Question: I've been try to merge the header column from 2 into 1, but the example and i already tried it with something like this 'GridView.Controls[0].Controls.AddAt(0, oGridViewRow);' the question and the example that floating around was just adding 1 column, and add it in the top of the old column, not merging it. So i want to actually merging 1 column and the rest of the column is still the same. Here is the picture of gridview column that i want to merge :

I want to Merge the "Action" column header from 2 into 1. So below the action column, there will be an edit and delete.
Oh i almost forgot, Here is the gridview code that handle the action column :
'''
<asp:CommandField ShowEditButton="true" HeaderText="Action"/>
<asp:TemplateField>
<ItemTemplate>
<asp:LinkButton ID="linkDelete" runat="server"
CommandArgument = '<%# Eval("XXX")%>'
OnClientClick = "return confirm('Do you want to delete?')"
Text = "Delete" OnClick = "DeleteDetail"></asp:LinkButton>
</ItemTemplate>
</asp:TemplateField>
'''
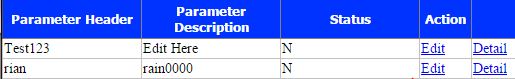
Answer: Although I am strictly against hard-coding, this is what I have, you can write this in 'RowDataBound' event of gridview:-
'''
if (e.Row.RowType == DataControlRowType.Header)
{
e.Row.Cells[3].ColumnSpan = 2;
e.Row.Cells[4].Visible = false;
e.Row.Cells[3].Text = "Action";
}
'''
Here, You need the change the cell index according to your gridview design.